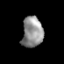
Tissue: prostate
Cell type: T cells
Senescence score: 0.2857
Nuclear area (px): 628
Mean DAPI intensity: 143.866